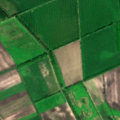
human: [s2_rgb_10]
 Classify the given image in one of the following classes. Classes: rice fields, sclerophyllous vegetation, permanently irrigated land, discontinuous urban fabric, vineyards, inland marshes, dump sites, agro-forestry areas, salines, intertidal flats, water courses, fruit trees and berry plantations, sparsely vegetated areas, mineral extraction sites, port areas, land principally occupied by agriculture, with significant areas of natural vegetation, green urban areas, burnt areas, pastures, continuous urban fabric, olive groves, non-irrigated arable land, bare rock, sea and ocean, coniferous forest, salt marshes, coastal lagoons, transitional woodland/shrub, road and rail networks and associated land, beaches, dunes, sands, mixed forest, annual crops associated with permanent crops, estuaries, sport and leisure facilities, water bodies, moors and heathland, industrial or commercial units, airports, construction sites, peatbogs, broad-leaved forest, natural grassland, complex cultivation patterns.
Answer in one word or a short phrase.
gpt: non-irrigated arable land, broad-leaved forest